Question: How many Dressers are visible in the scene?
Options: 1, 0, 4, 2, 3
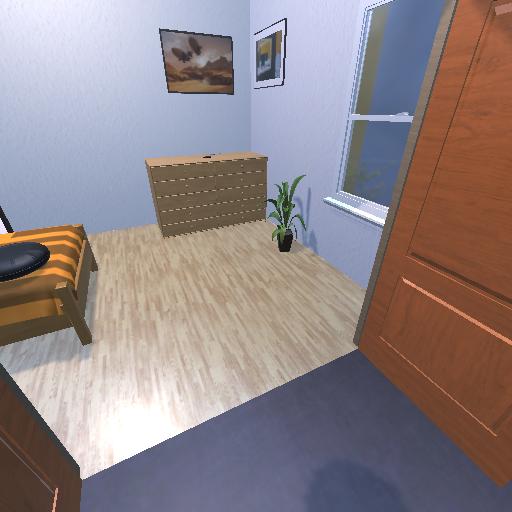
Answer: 1